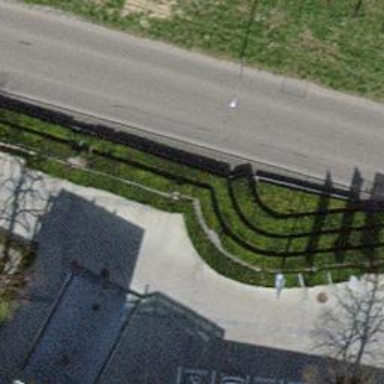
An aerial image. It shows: Hedge acting as barrier.